Question: I have this data with Group and Values. I want to sum "Values" on a rolling window of 4 rows sorted by "Date" as shown in the "Result". I want this calculation separately for each "Group".

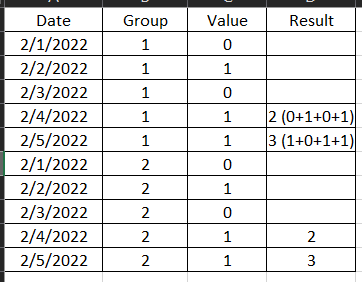
Answer: You need a simple running sum:
'''
RunningSum =
var currRow = SELECTEDVALUE('ValByGroup'[Date])
return
CALCULATE( sum('ValByGroup'[Value]), filter(ALLEXCEPT('ValByGroup', 'ValByGroup'[Group]), 'ValByGroup'[Date] <= currRow && 'ValByGroup'[Date] > currRow-4 ))
'''
<URL>
EDIT:
we can add additional Index Column to our table.
Here example.
'''
let
Source = Table.FromRows(Json.Document(Binary.Decompress(Binary.FromText("i45WMjIwMtI1MAQiJR2lRCA2UIrVwSJsiCpshF3YBLshpthVg8xOwm42FmET7MKm2IWNEcKxAA==", BinaryEncoding.Base64), Compression.Deflate)), let _t = ((type nullable text) meta [Serialized.Text = true]) in type table [Date = _t, Group = _t, Value = _t]),
#"Changed Type" = Table.TransformColumnTypes(Source,{{"Date", type date}, {"Group", type text}, {"Value", Int64.Type}}),
#"Sorted Rows" = Table.Sort(#"Changed Type",{{"Date", Order.Ascending}}),
#"Grouped Rows" = Table.Group(#"Sorted Rows", {"Group"}, {{"Count", each _, type table [Date=nullable date, Group=nullable text, Value=nullable number]}}),
#"Added Custom" = Table.AddColumn(#"Grouped Rows", "Custom", each Table.AddIndexColumn([Count],"index",1)),
#"Expanded Custom" = Table.ExpandTableColumn(#"Added Custom", "Custom", {"Date", "Group", "Value", "index"}, {"Custom.Date", "Custom.Group", "Custom.Value", "Custom.index"}),
#"Removed Columns" = Table.RemoveColumns(#"Expanded Custom",{"Count", "Group"}),
#"Renamed Columns" = Table.RenameColumns(#"Removed Columns",{{"Custom.Date", "Date"}, {"Custom.Group", "Group"}, {"Custom.Value", "Value"}, {"Custom.index", "index"}})
in
#"Renamed Columns"
'''
Then instead of [Date] we can use IndexColumn in our measure